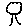
Label: tree